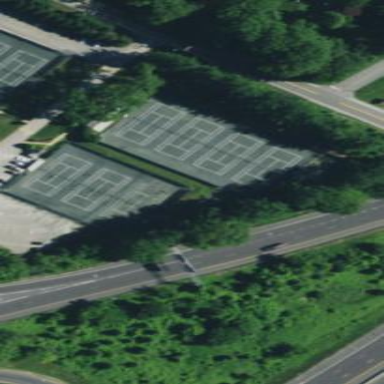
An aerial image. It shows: Tennis court on the leisure land pitch.